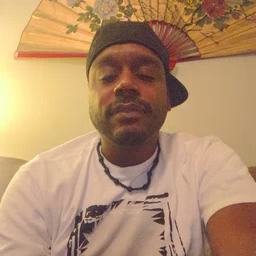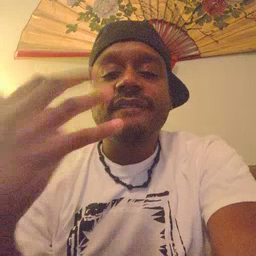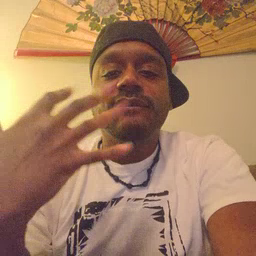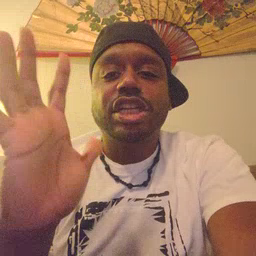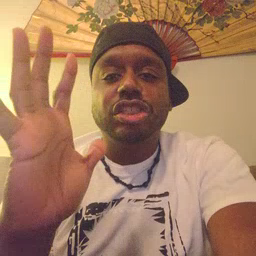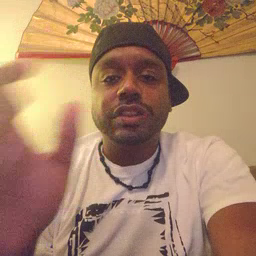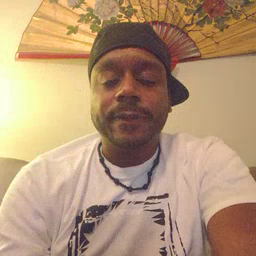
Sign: finish